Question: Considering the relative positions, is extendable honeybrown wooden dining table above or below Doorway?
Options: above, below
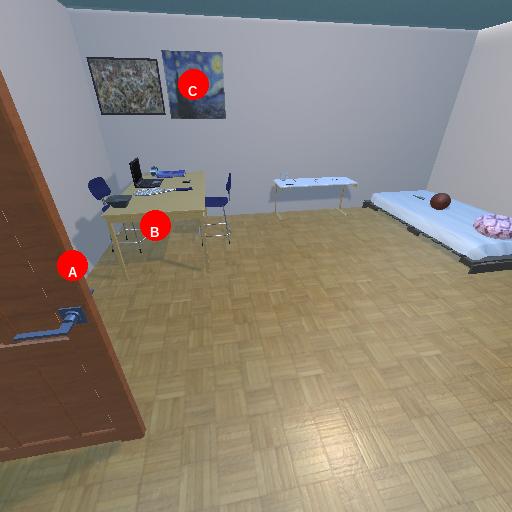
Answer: above